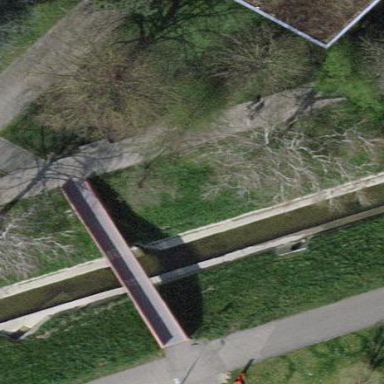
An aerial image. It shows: Man-made bridge.